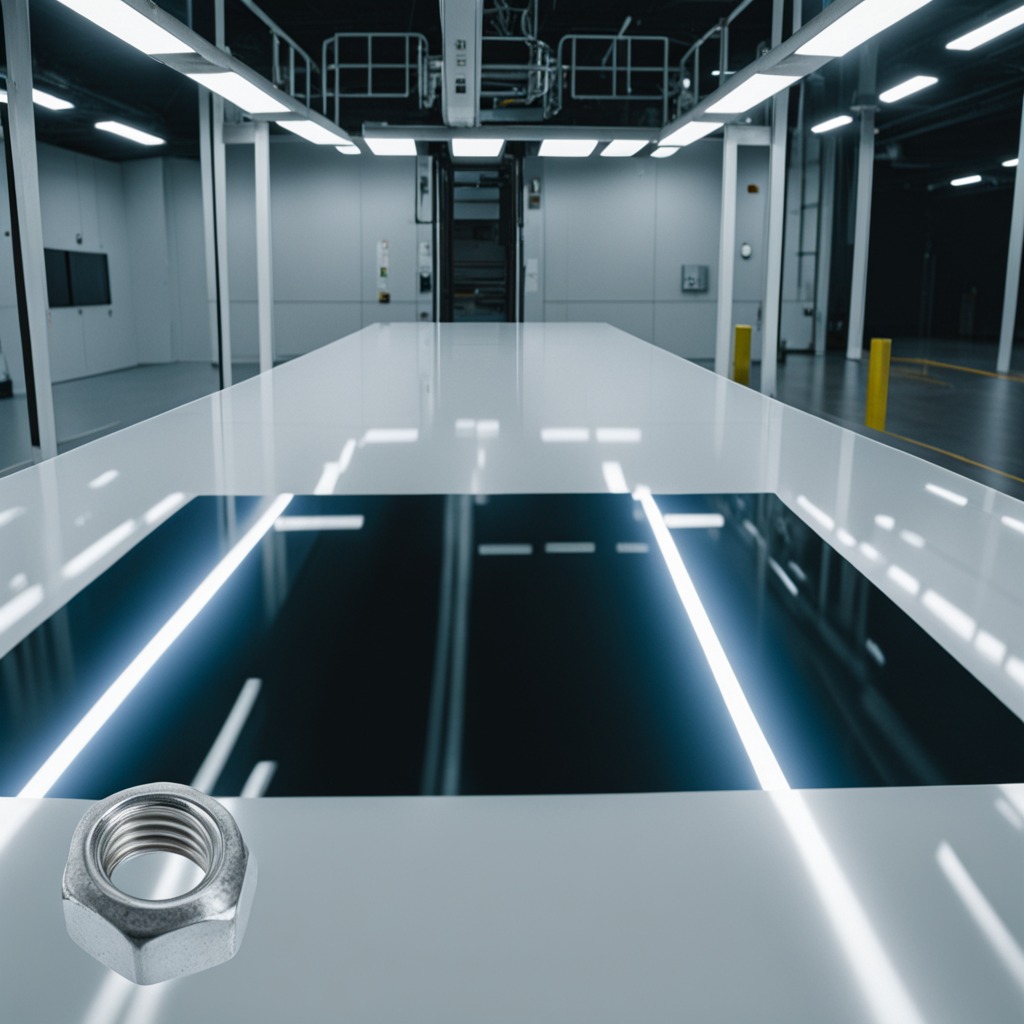
A metal nut is lying on a high-gloss table in a ship maintenance bay industrial lighting.